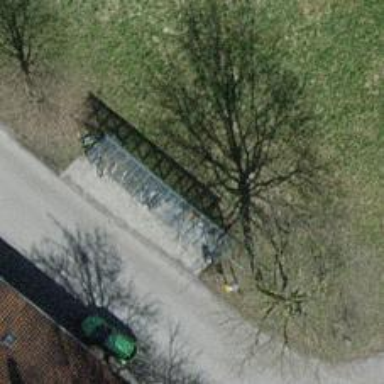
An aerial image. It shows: Bus stop with platform for public transport.